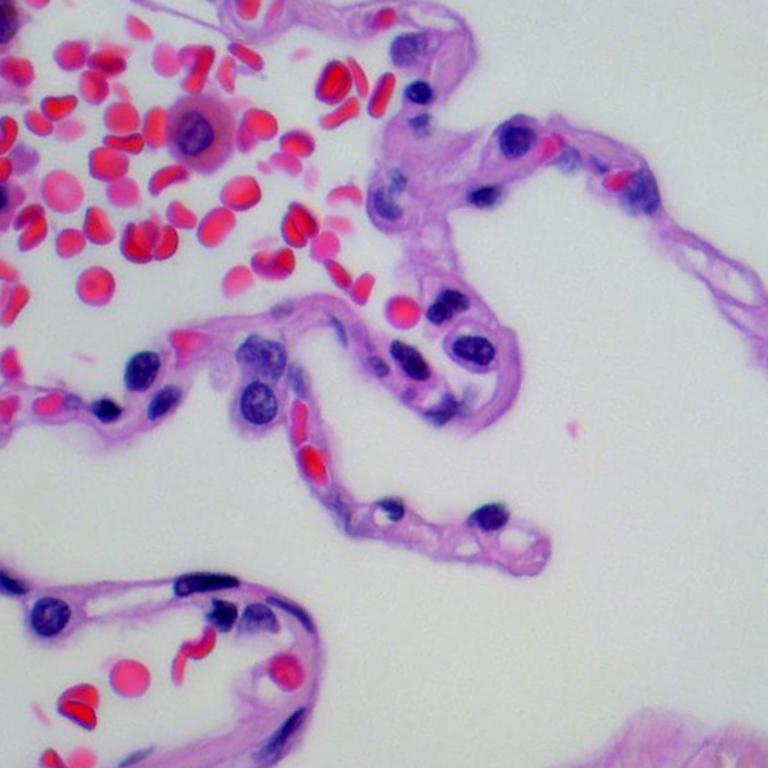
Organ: lung
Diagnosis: benign